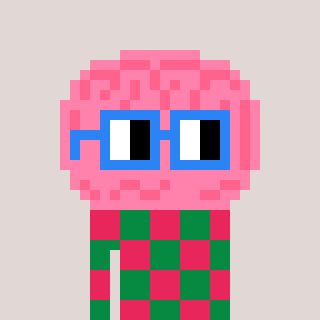
a pixel art character with square blue glasses, a brain-shaped head and a green-colored body on a warm background